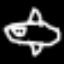
Label: airplane